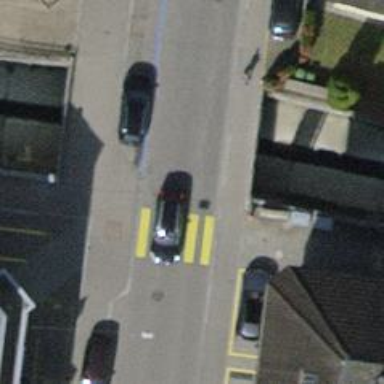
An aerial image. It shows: Road with crossing.